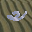
Label: 2